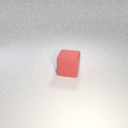
large red rubber cube